Interaction volume radius: 10 \u00c5
Interaction volume height: 20 \u00c5
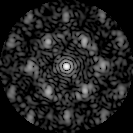
Disorder parameter: 0.5505